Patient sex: M
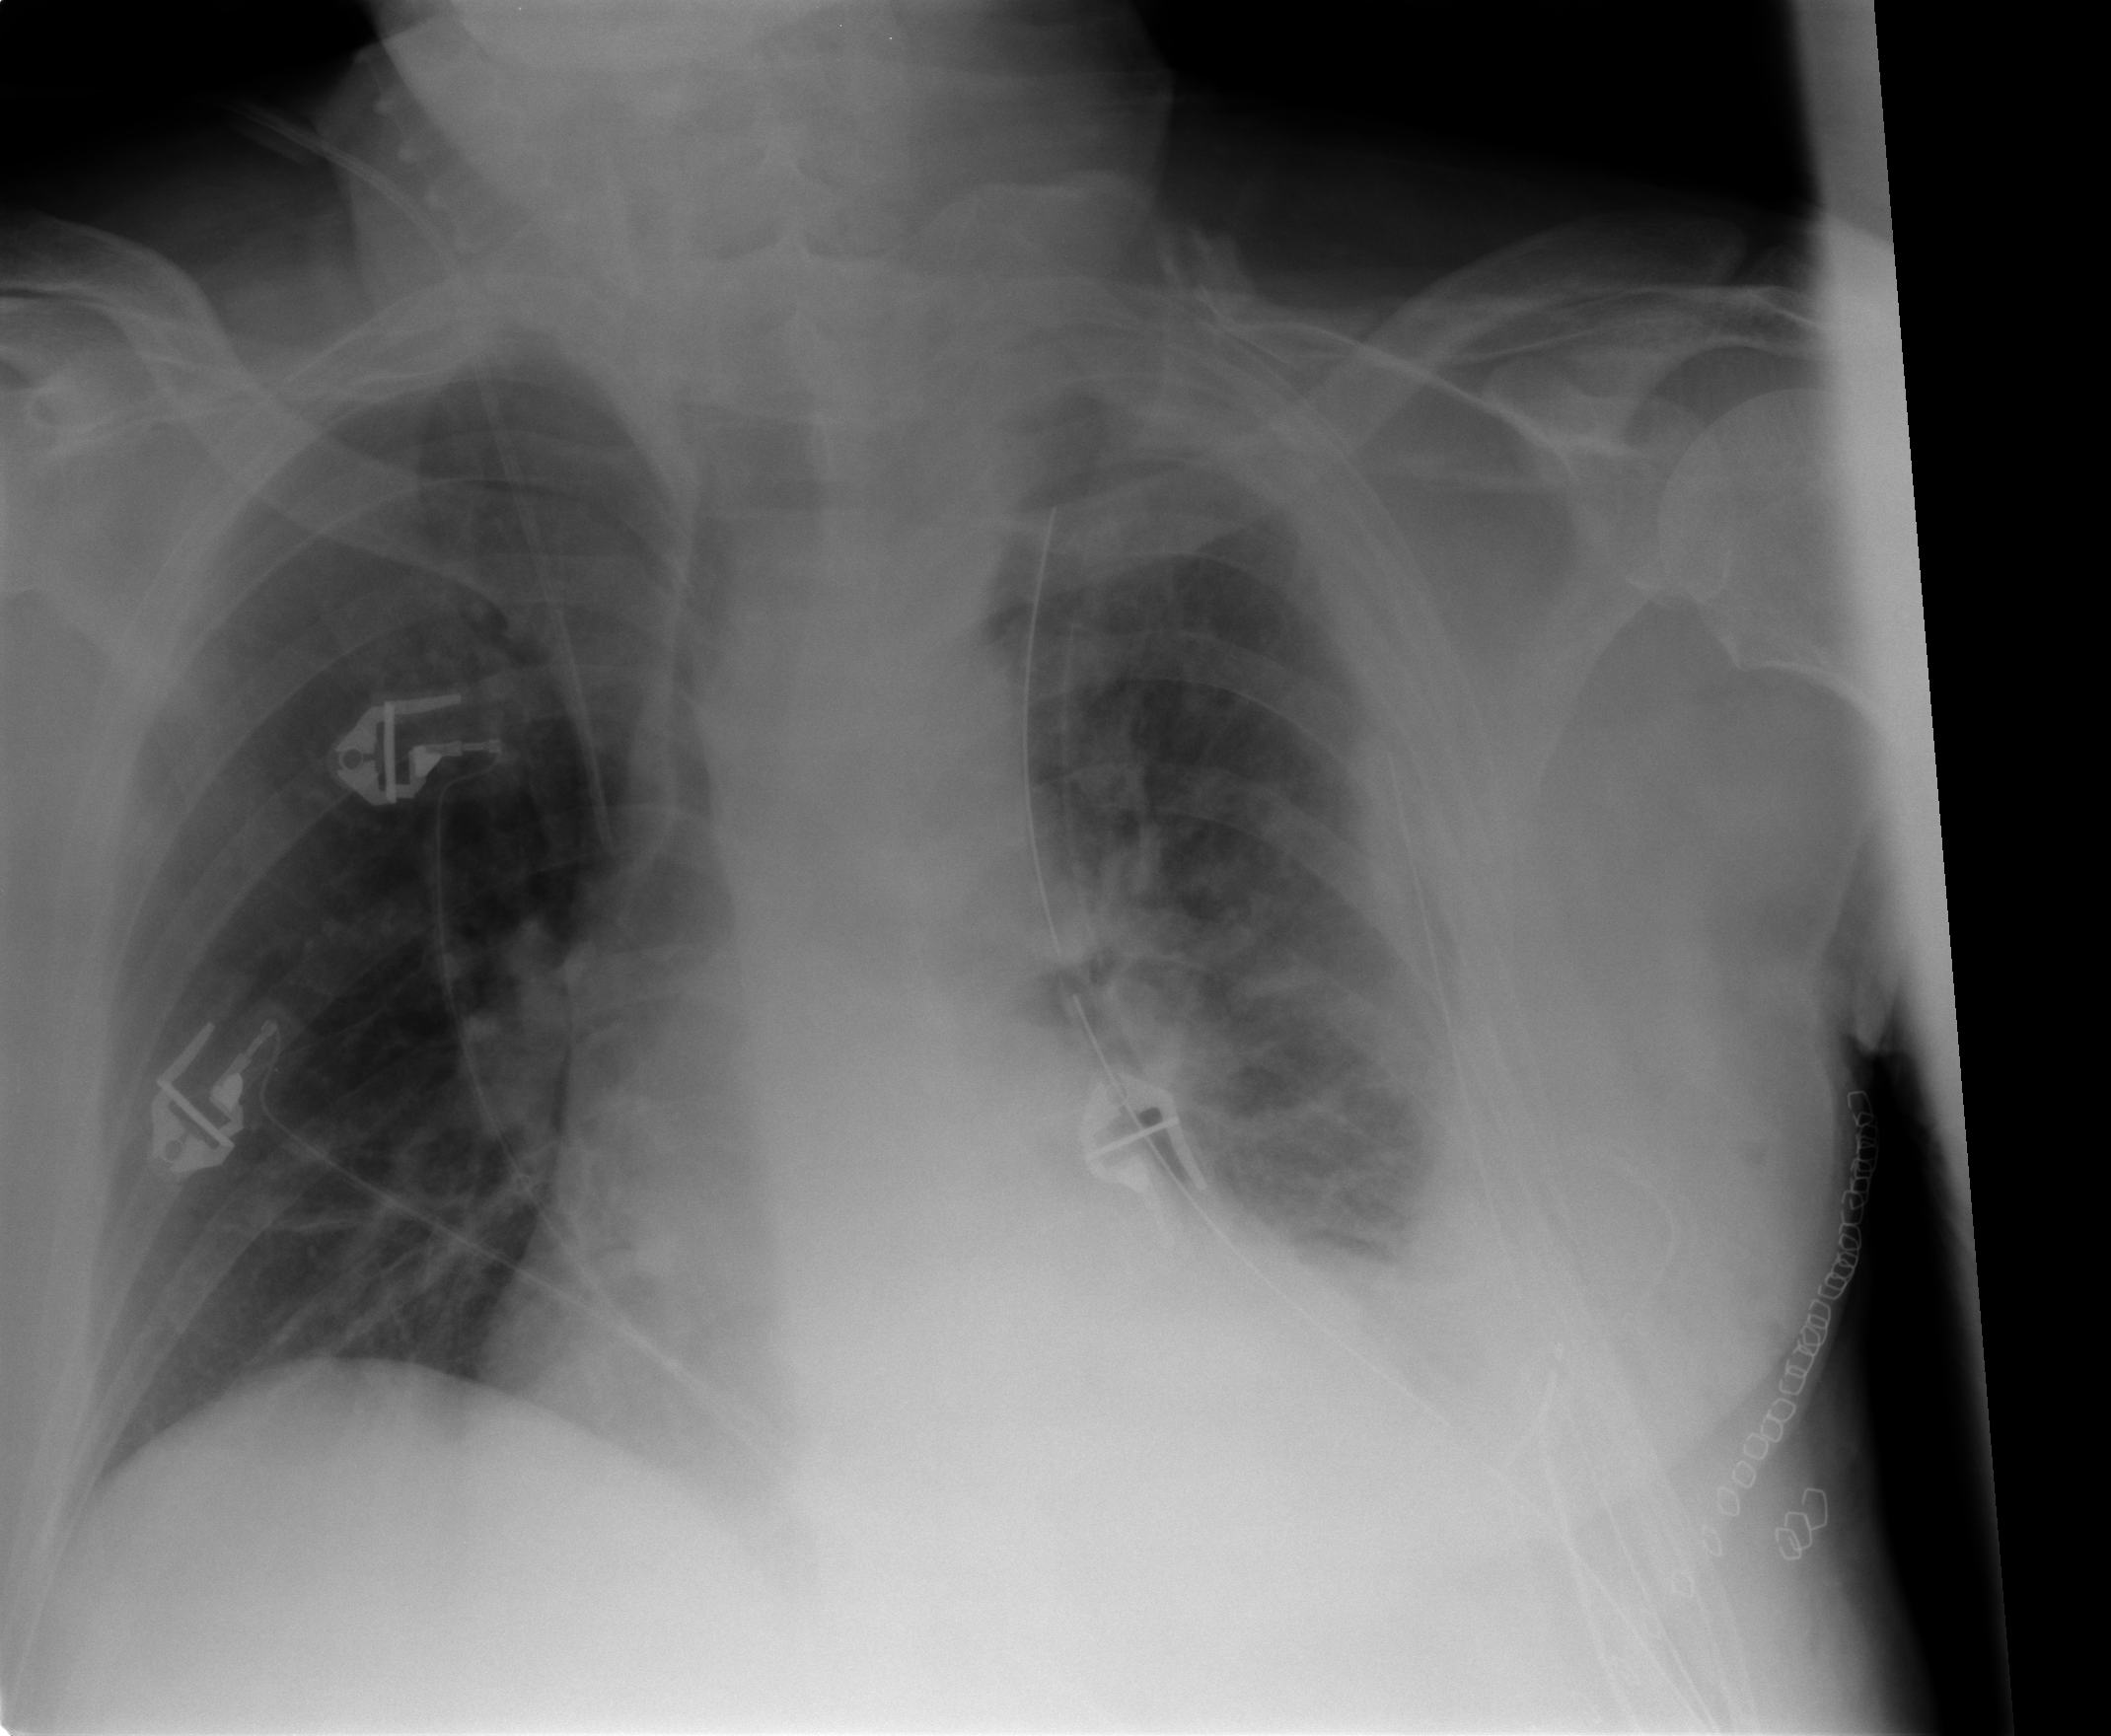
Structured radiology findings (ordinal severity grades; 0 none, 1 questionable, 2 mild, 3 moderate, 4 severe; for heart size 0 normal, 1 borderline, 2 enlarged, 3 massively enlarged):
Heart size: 1
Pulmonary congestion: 0
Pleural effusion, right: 0
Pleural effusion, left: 2
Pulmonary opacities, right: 0
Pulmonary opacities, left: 3
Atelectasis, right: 1
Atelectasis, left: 2